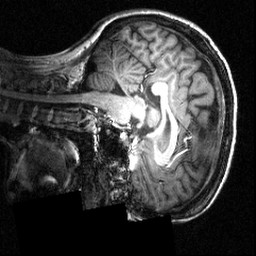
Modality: T1w
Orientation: sagittal
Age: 23
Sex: female
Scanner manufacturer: siemens
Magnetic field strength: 3.951 T
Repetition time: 1.5 s
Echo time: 0.00335 s